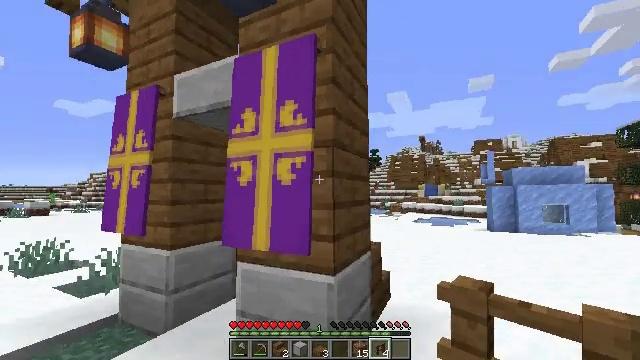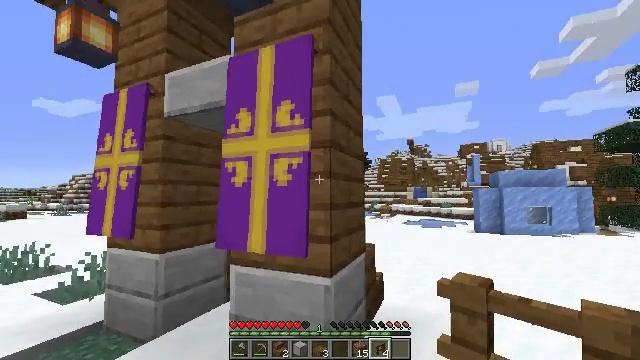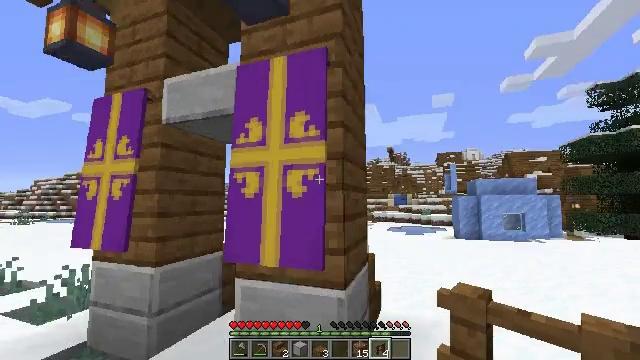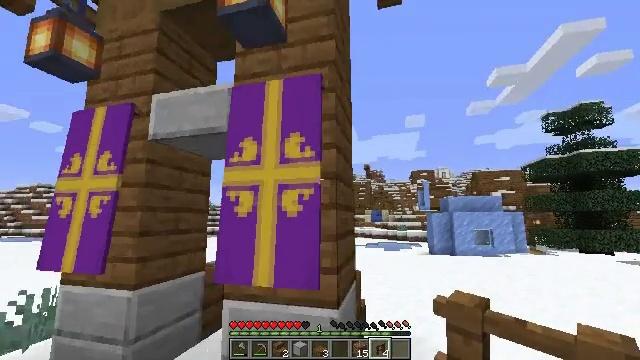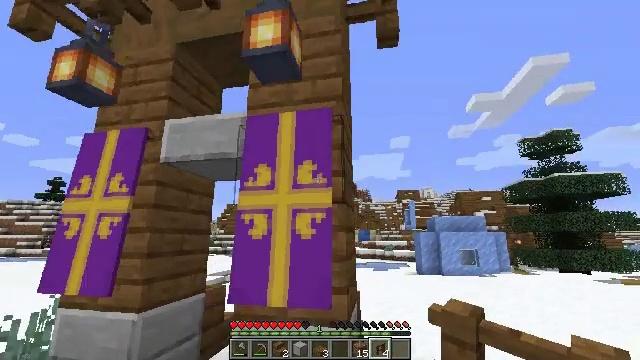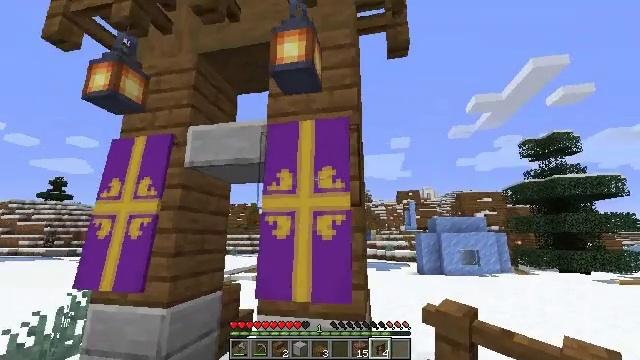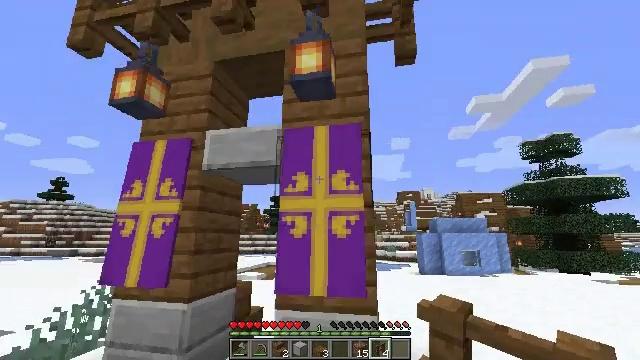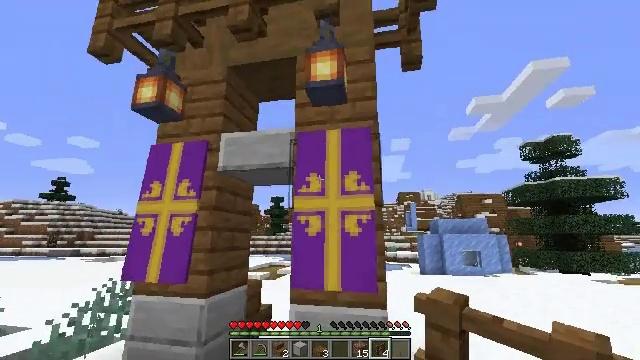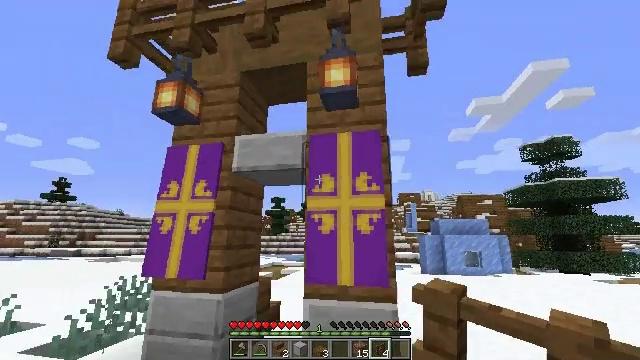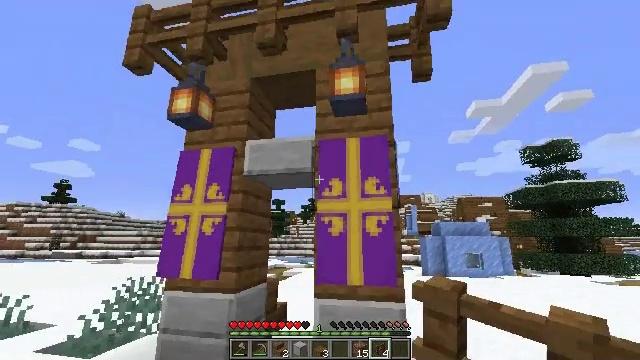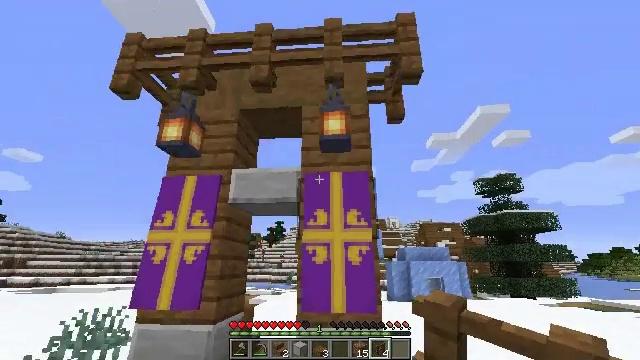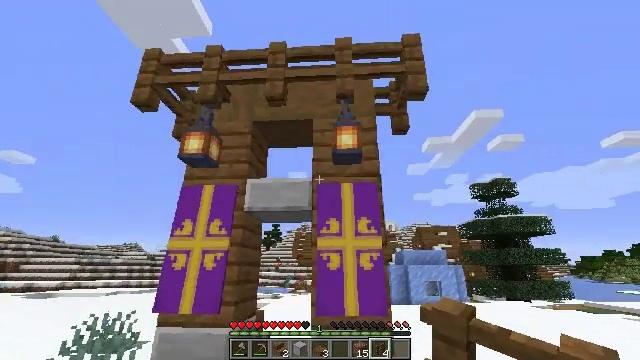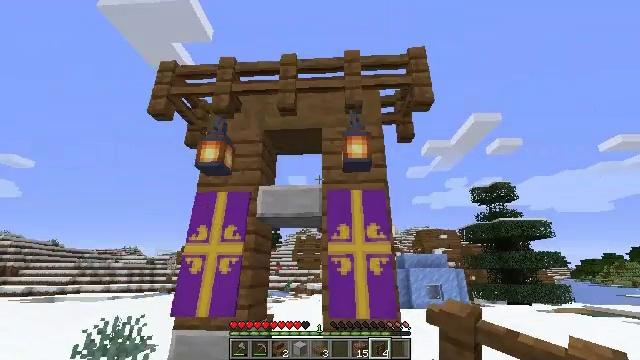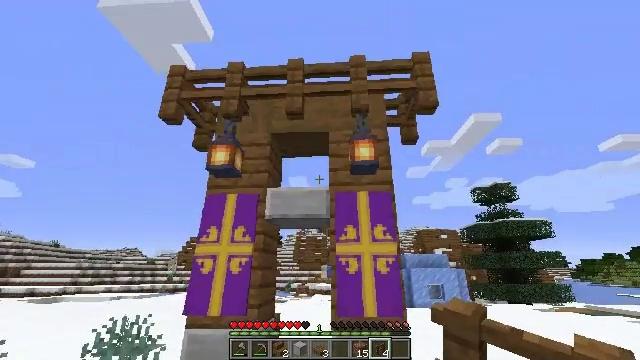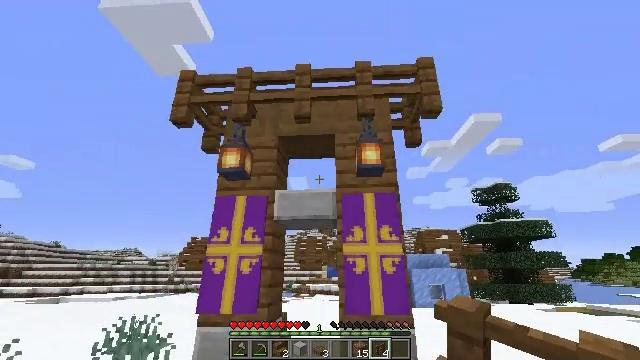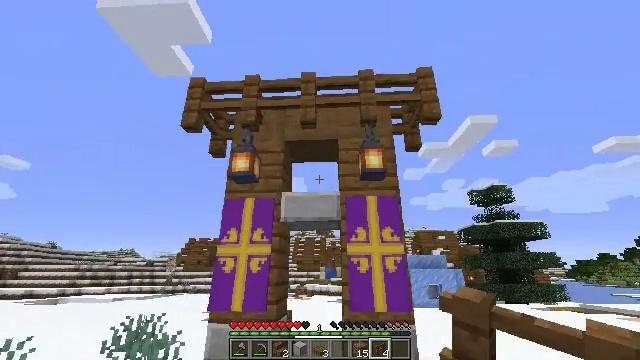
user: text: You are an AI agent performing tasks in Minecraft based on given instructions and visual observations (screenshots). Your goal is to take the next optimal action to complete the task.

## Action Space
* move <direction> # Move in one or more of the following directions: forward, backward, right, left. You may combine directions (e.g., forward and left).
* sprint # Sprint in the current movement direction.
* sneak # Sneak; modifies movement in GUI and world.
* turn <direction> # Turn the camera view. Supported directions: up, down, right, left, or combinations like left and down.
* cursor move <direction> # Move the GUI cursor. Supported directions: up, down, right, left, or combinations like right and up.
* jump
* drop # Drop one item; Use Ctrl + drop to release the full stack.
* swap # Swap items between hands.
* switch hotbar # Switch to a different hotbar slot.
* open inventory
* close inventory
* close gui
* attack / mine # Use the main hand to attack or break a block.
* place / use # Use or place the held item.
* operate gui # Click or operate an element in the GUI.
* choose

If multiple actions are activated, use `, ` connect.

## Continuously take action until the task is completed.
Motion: motion action
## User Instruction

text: Remove the spruce fence from the structure.
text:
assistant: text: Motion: move left, turn right
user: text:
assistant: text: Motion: move back and move left, turn right and up
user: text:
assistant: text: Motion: move back and move left, turn right and up
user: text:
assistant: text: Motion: move back and move left, turn right and up
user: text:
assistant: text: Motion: move back and move left
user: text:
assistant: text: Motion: move back and move left
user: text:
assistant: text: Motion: move back and move left
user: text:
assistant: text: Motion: move back and move left
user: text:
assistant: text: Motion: move back and move left
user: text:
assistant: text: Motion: move back and move left, turn right and up
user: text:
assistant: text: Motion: move back and move left
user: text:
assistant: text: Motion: move back and move left
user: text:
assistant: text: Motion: move back and move left
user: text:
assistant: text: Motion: move back
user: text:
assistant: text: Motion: move back and move left
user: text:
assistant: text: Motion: move back and move left, turn right
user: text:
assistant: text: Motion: move back and move left
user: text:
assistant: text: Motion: move back and move left, turn right and down
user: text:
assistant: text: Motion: move back, turn down
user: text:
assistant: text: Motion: move back, turn down
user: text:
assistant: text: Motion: move back, turn down
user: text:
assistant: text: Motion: move back, turn down
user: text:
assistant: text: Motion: move back
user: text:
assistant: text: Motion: move back
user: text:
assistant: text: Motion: move back
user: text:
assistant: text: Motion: move back
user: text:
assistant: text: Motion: move back
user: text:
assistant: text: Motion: move back
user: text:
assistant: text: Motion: move back
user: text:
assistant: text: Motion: move back